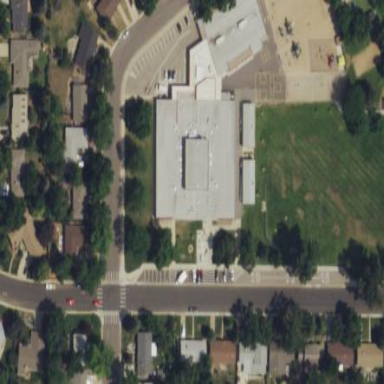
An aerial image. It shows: School building.